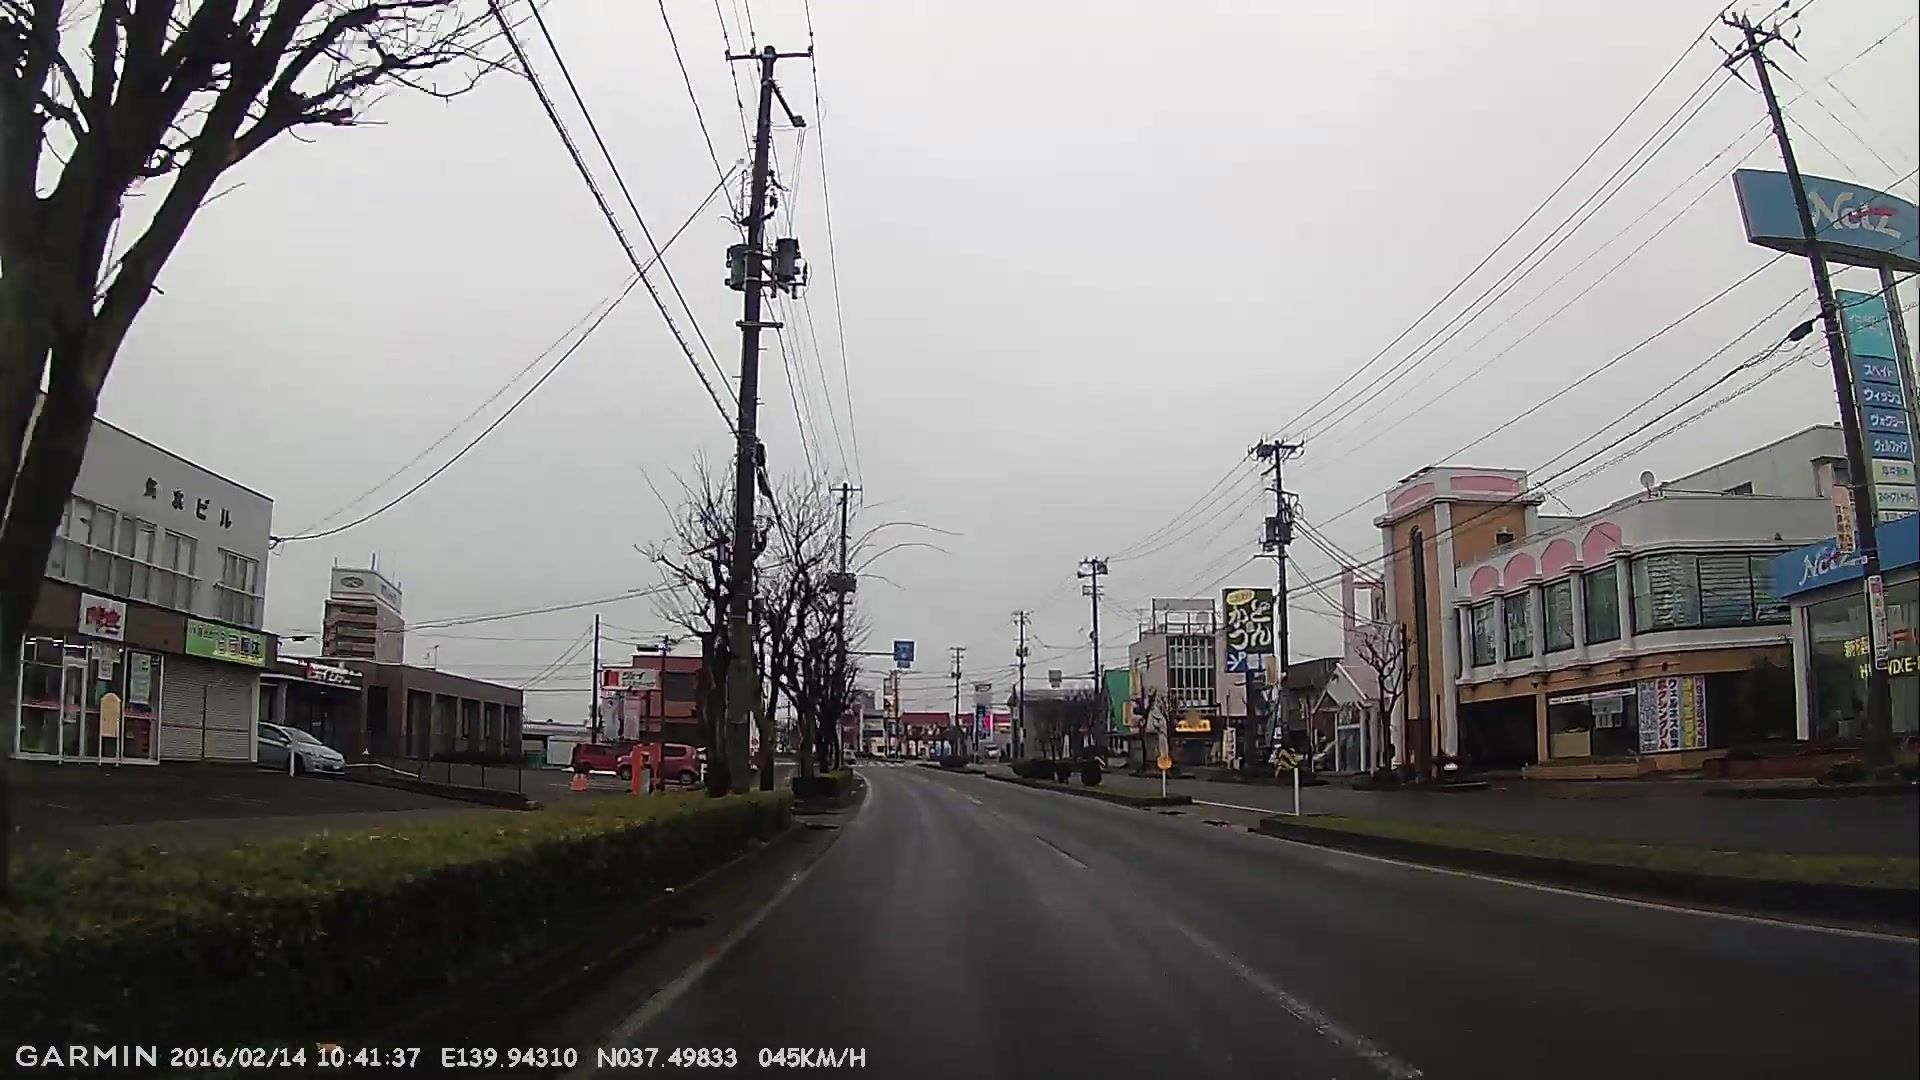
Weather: clear
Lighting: day
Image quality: good
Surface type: driving surface
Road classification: footway
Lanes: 2.0
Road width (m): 3.8
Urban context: urban centre
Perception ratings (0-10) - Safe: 3.58, Lively: 3.71, Beautiful: 3.13, Boring: 3.84, Depressing: 4.28, Wealthy: 3.39